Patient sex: M
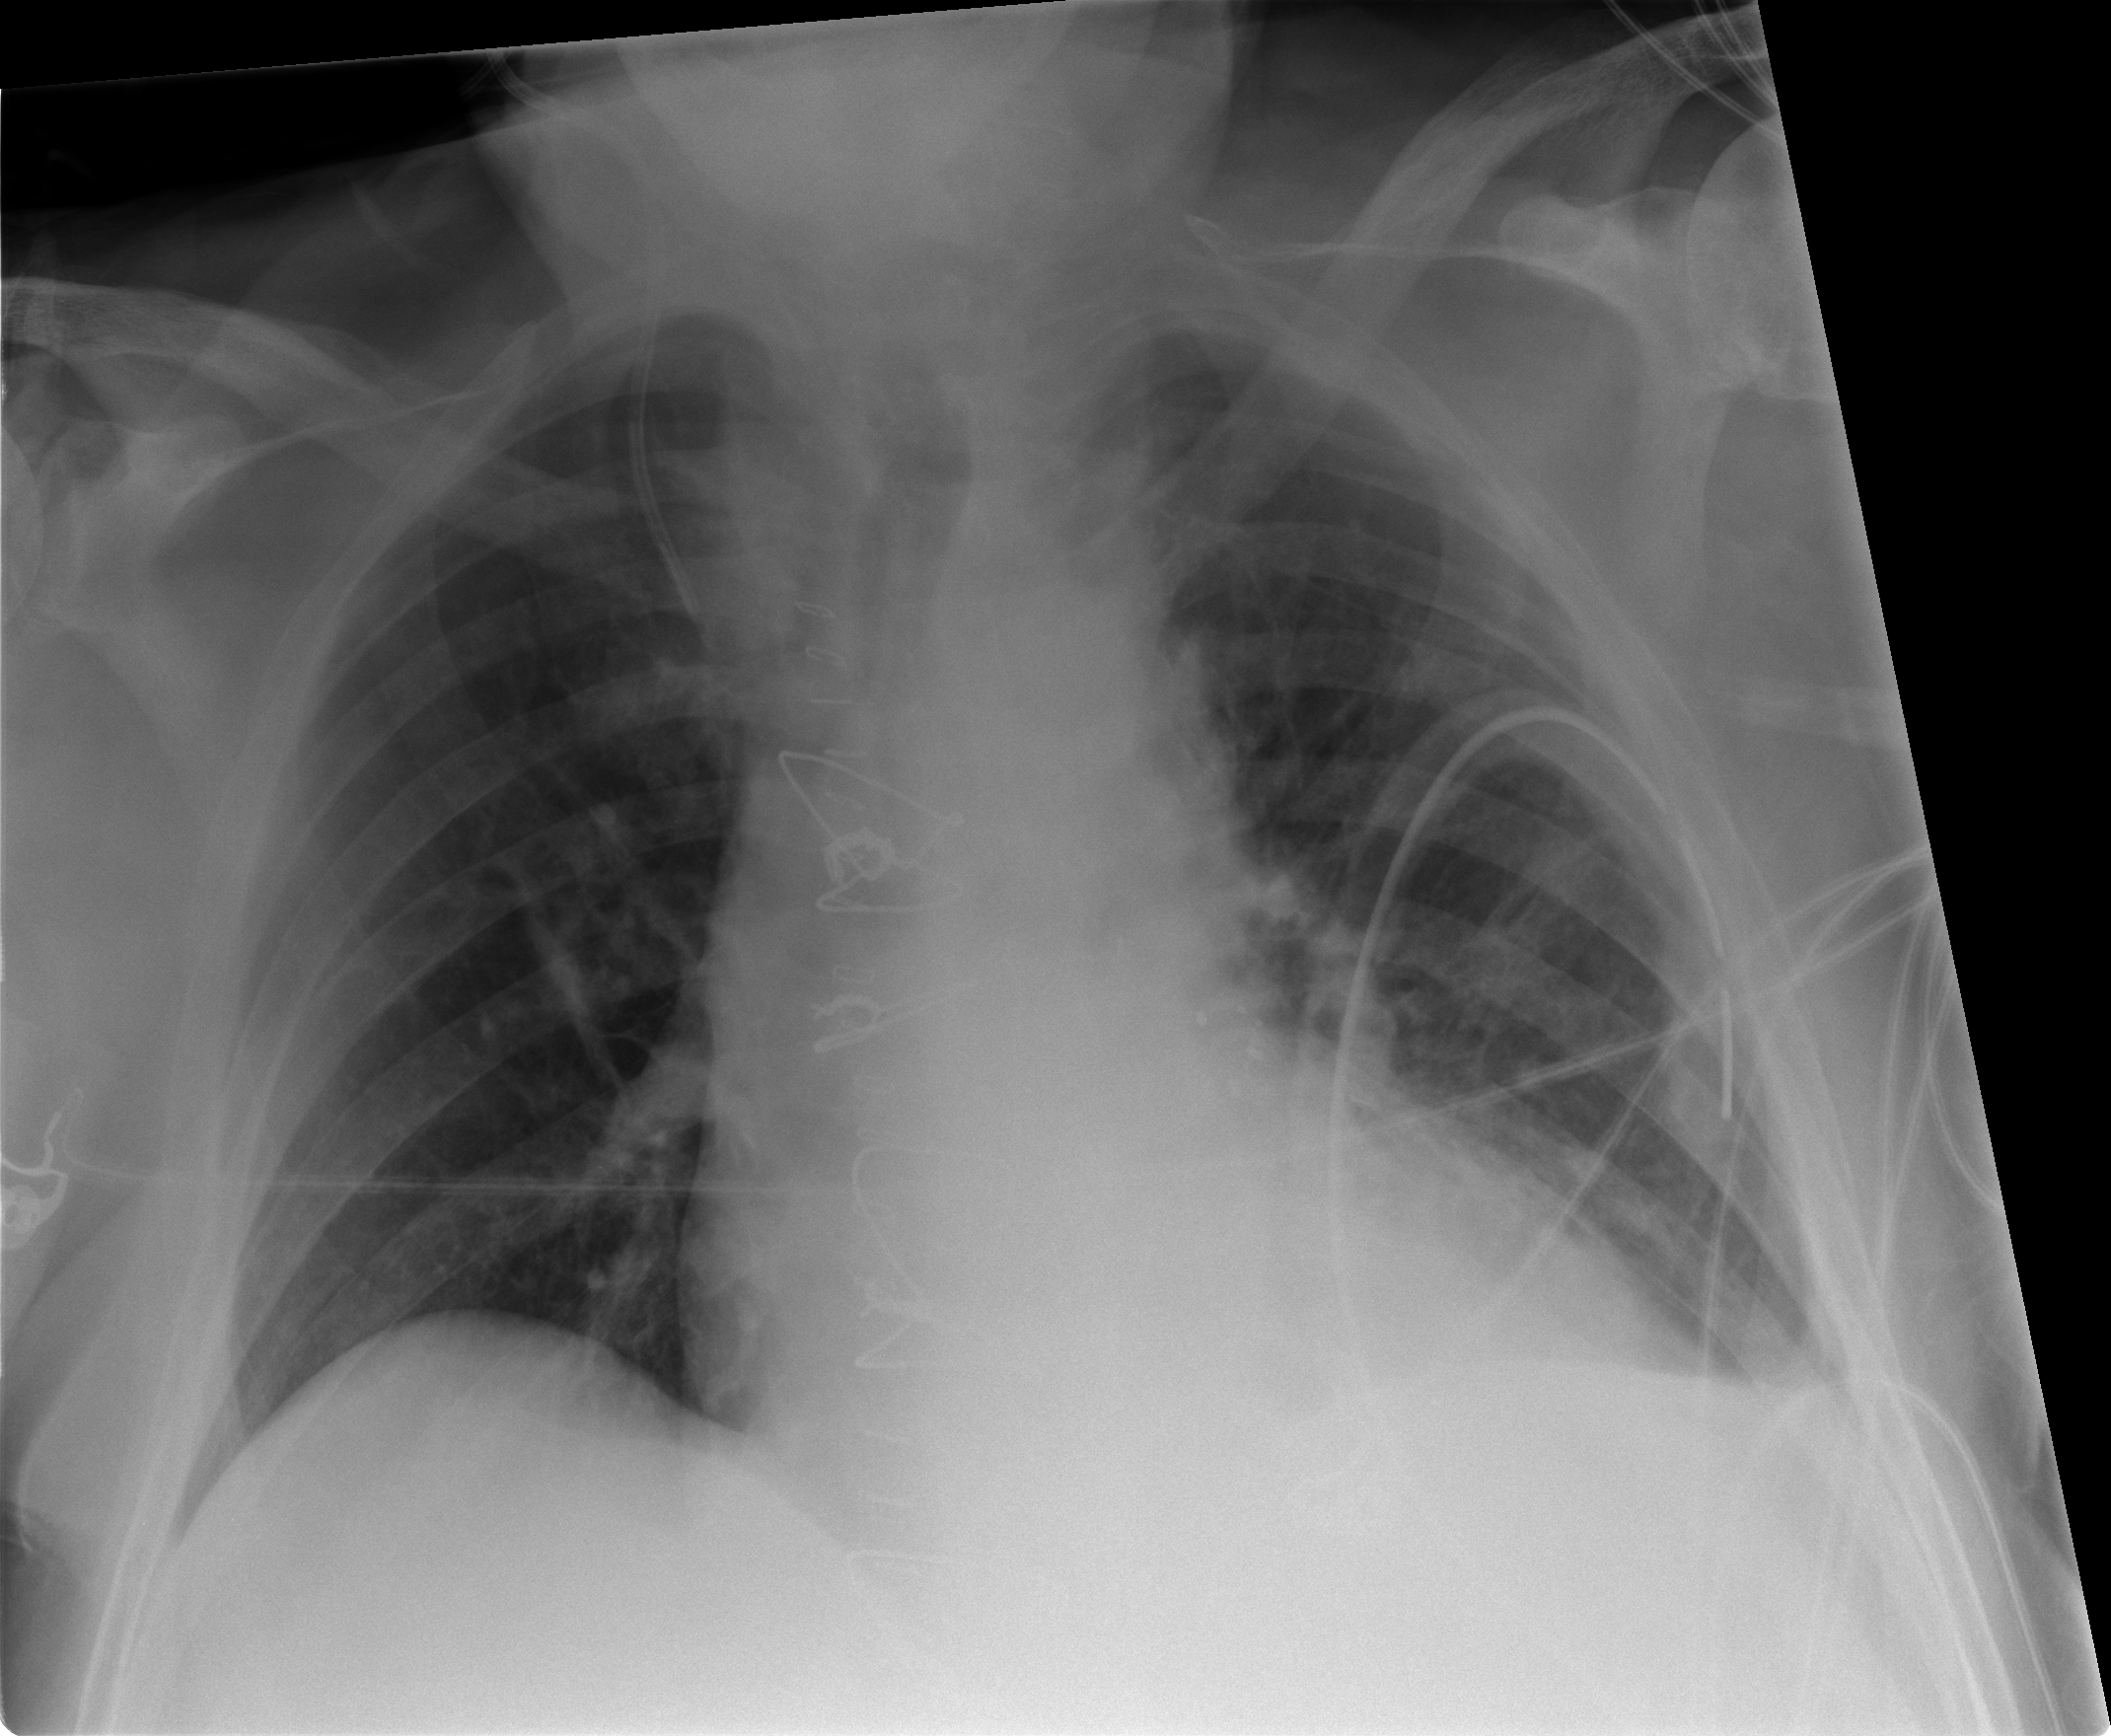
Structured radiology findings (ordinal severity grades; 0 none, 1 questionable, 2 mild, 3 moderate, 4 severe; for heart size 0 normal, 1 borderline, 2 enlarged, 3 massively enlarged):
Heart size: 2
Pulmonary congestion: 1
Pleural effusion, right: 0
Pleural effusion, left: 1
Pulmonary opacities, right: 0
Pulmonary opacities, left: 0
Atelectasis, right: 2
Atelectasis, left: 1